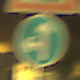
Verkehrszeichen: VorgeschriebeneFahrtrichtungGeradeausOderLinks
Zusatzzeichen oben: Arbeitsstelle
Umgebung: Outdoor, Suburban
Tageszeit: Night
Wetter: Clear
Licht: Artificial
Jahreszeit: NotSpecified
Kontrast: HighContrast